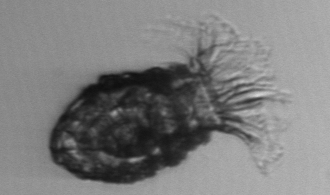
Label: Stenosemella_pacifica